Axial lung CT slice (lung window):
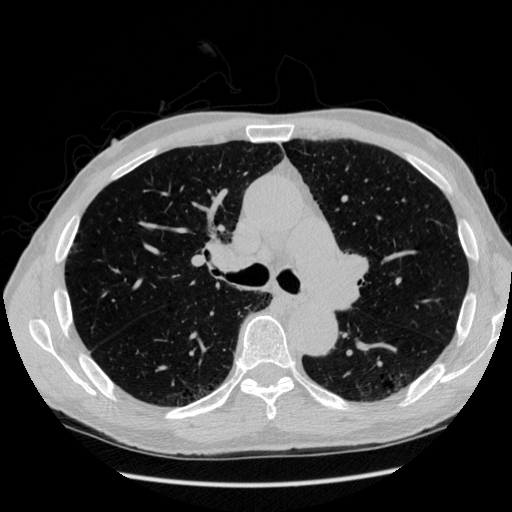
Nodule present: no